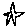
Label: star